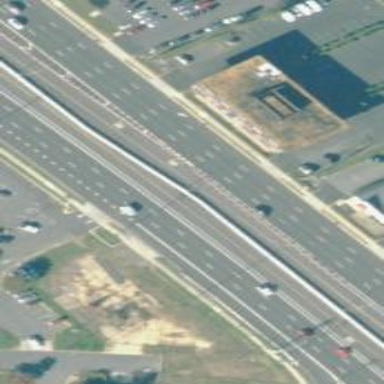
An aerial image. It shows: Expressway with asphalt surface classified as trunk highway.